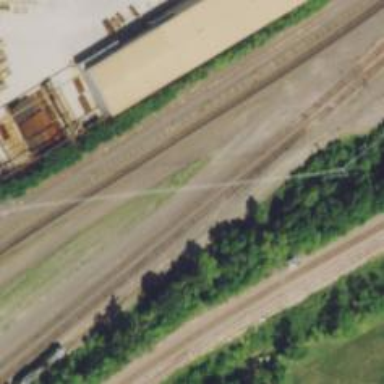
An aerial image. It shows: Wedge used for railway derailment.